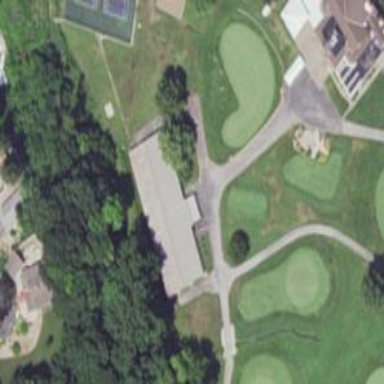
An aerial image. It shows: Path designated for golf carts.